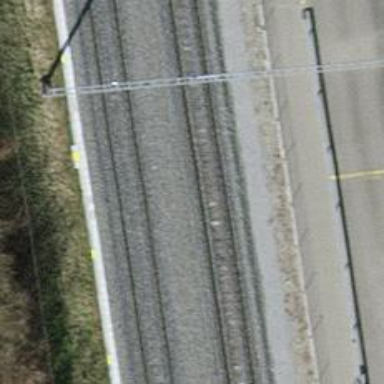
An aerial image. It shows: Railway bridge with electrified contact lines. It is siding with one track.